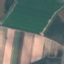
Label: AnnualCrop